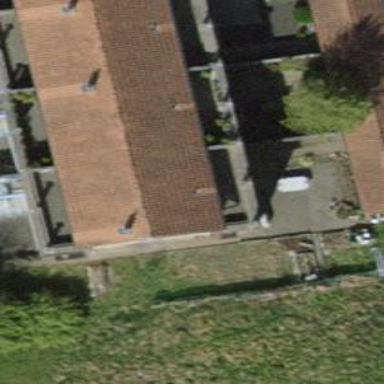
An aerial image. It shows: Terrace building.